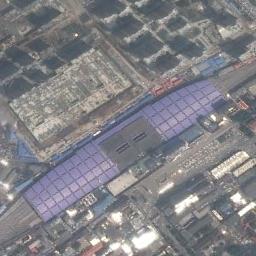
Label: railway_station